Interaction volume radius: 5 \u00c5
Interaction volume height: 20 \u00c5
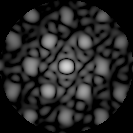
Disorder parameter: 0.3966